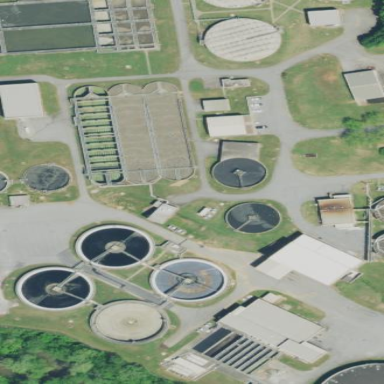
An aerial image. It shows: View of wastewater plant.